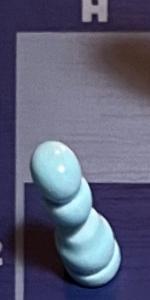
Label: Pawn_White